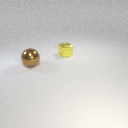
large brown metal sphere to the left of small yellow metal cube